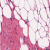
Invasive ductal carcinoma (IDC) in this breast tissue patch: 0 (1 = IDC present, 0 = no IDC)